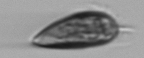
Label: Prorocentrum_triestinum